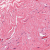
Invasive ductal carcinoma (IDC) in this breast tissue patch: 0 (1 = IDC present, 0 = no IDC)